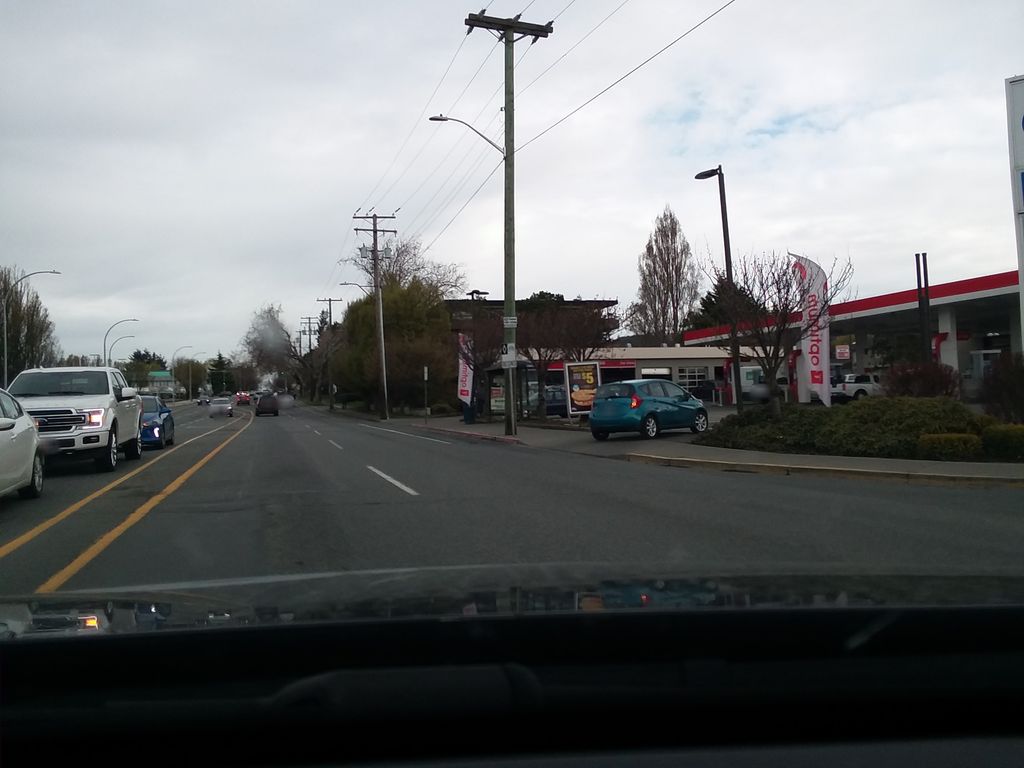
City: victoria